Question: Today i stumbled upon an interesting performance problem with a stored procedure running on Sql Server 2005 SP2 in a db running on compatible level of 80 (SQL2000).
The proc runs about 8 Minutes and the execution plan shows the usage of an index with an actual row count of 1.339.241.423 which is about factor 1000 higher than the "real" actual rowcount of the table itself which is 1.144.640 as shown correctly by estimated row count. So the actual row count given by the query plan optimizer is definitly wrong!

Interestingly enough, when i copy the procs parameter values inside the proc to local variables and than use the local variables in the actual query, everything works fine - the proc runs 18 seconds and the execution plan shows the right actual row count.
As suggested by TrickyNixon, this seems to be a sign of the parameter sniffing problem. But actually, i get in both cases exact the same execution plan. Same indices are beeing used in the same order. The only difference i see is the way to high actual row count on the PK_ED_Transitions index when directly using the parametervalues.
I have done dbcc dbreindex and UPDATE STATISTICS already without any success.
dbcc show_statistics shows good data for the index, too.
The proc is created WITH RECOMPILE so every time it runs a new execution plan is getting compiled.
To be more specific - this one runs fast:
'''
CREATE Proc [dbo].[myProc](
@Param datetime
)
WITH RECOMPILE
as
set nocount on
declare @local datetime
set @local = @Param
select
some columns
from
table1
where
column = @local
group by
some other columns
'''
And this version runs terribly slow, but produces exactly the same execution plan (besides the too high actual row count on an used index):
'''
CREATE Proc [dbo].[myProc](
@Param datetime
)
WITH RECOMPILE
as
set nocount on
select
some columns
from
table1
where
column = @Param
group by
some other columns
'''
Any ideas?
Anybody out there who knows where Sql Server gets the actual row count value from when calculating query plans?
: I tried the query on another server woth copat mode set to 90 (Sql2005). Its the same behavior. I think i will open up an ms support call, because this looks to me like a bug.
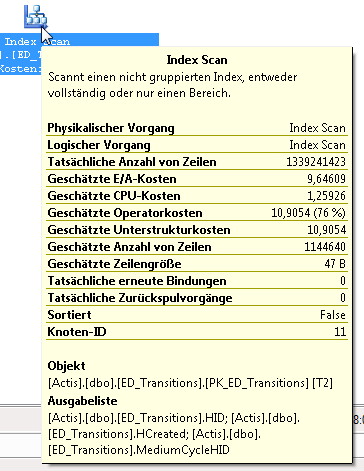
Answer: Ok, finally i got to it myself.
The two query plans are different in a small detail which i missed at first. the slow one uses a nested loops operator to join two subqueries together. And that results in the high number at current row count on the index scan operator which is simply the result of multiplicating the number of rows of input a with number of rows of input b.
I still don't know why the optimizer decides to use the nested loops instead of a hash match which runs 1000 timer faster in this case, but i could handle my problem by creating a new index, so that the engine does an index seek statt instead of an index scan under the nested loops.